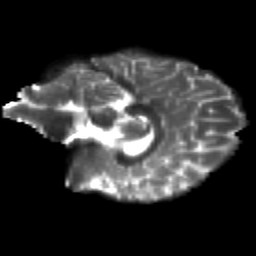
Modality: T2w
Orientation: sagittal
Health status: healthy
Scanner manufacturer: siemens
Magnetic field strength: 3 T
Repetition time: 12 s
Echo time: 0.092 s